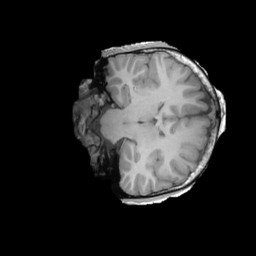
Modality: T1w
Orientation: coronal
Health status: ill
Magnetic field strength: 3 T